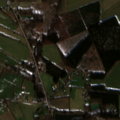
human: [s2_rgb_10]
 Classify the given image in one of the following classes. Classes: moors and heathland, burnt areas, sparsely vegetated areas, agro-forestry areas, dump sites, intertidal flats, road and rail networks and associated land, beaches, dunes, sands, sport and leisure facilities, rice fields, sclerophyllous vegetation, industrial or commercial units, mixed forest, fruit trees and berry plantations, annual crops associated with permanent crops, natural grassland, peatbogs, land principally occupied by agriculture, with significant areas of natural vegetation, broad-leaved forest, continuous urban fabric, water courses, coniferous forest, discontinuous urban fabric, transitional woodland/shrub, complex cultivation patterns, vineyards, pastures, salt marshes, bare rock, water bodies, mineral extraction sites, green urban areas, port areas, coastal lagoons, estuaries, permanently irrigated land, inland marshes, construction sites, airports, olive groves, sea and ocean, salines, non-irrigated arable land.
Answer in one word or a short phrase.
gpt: discontinuous urban fabric, non-irrigated arable land, complex cultivation patterns, land principally occupied by agriculture, with significant areas of natural vegetation, coniferous forest, mixed forest